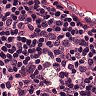
Metastatic tissue present: no